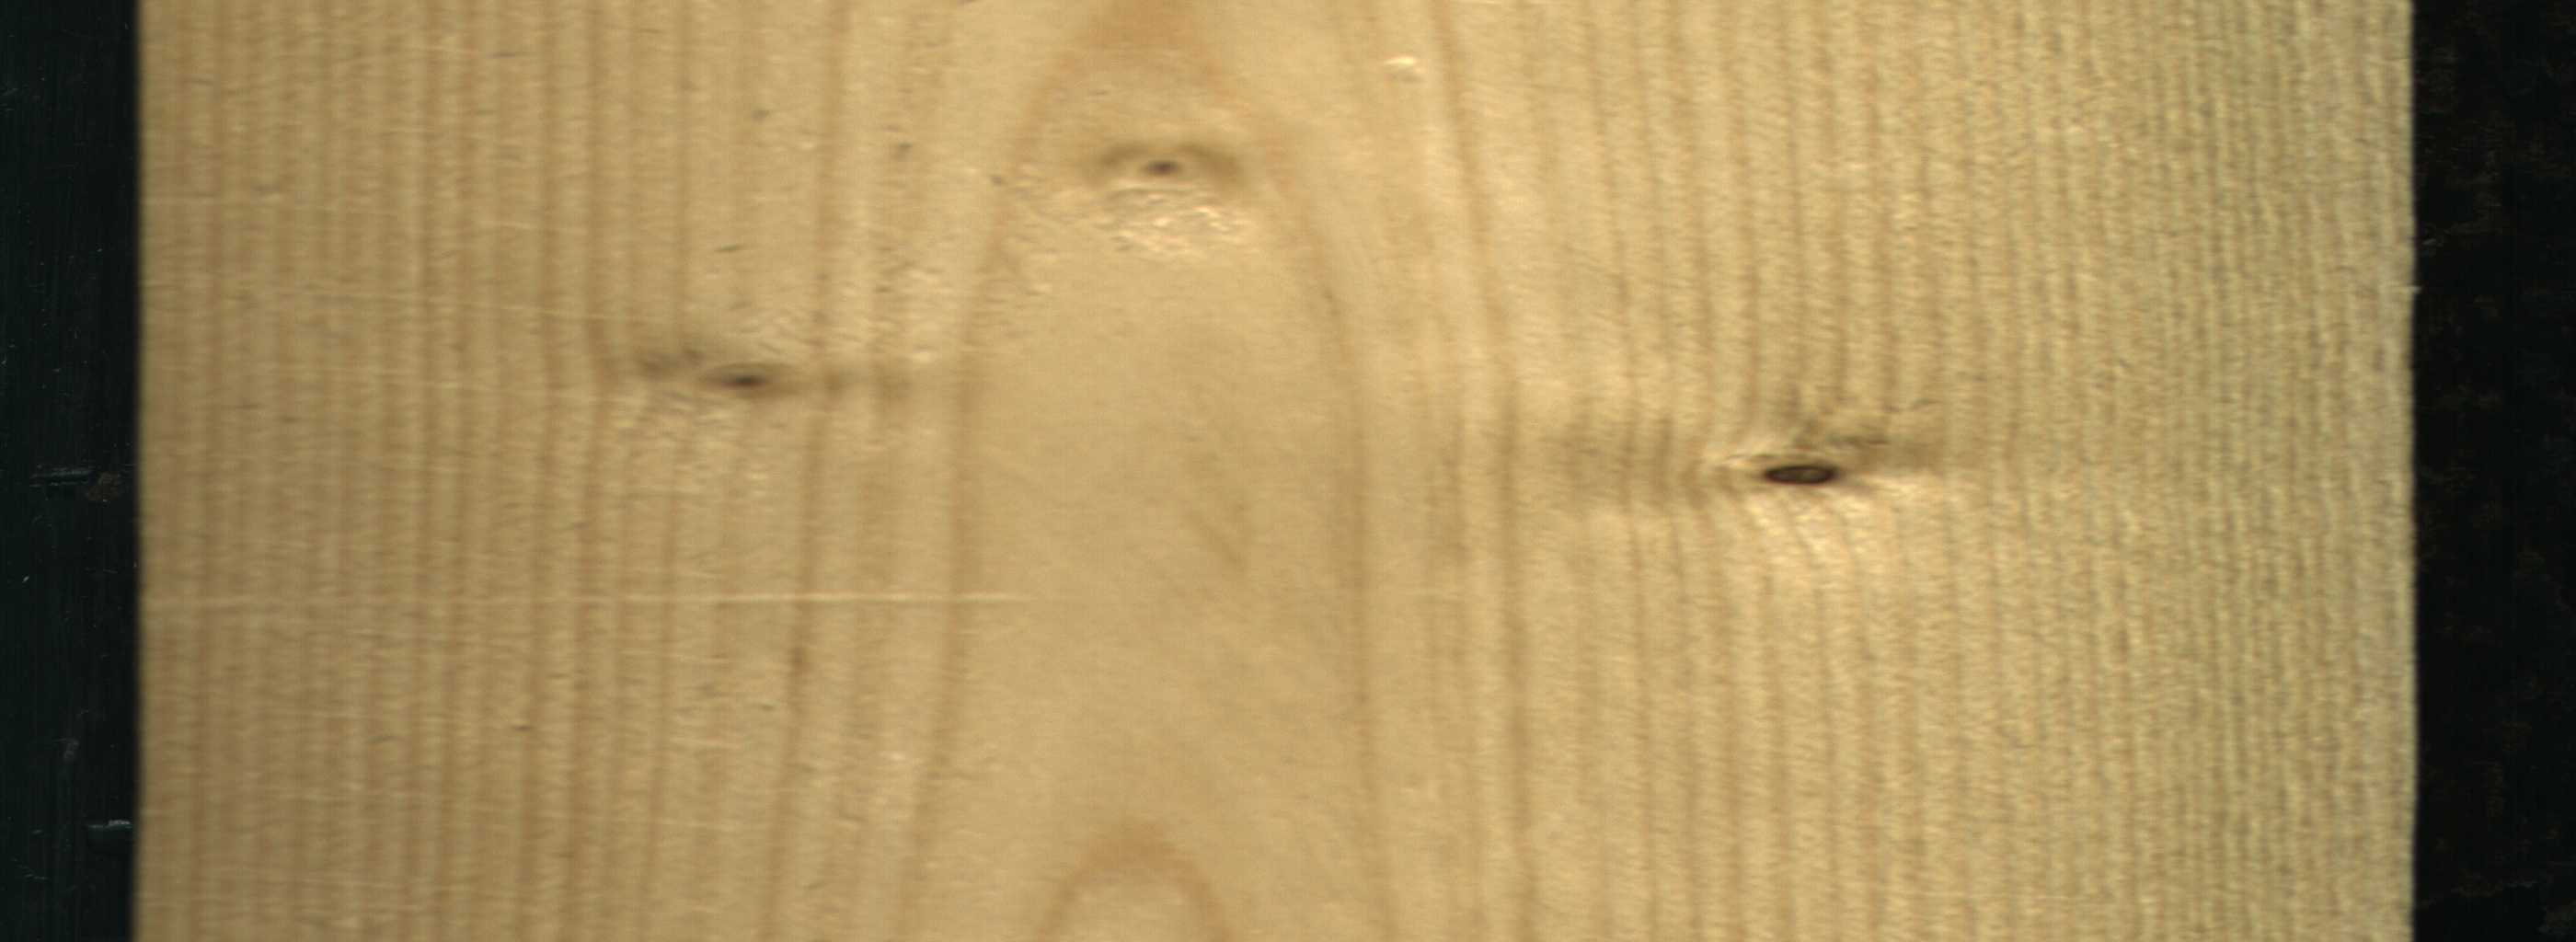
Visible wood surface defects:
Dead_Knot
Live_Knot
Live_Knot